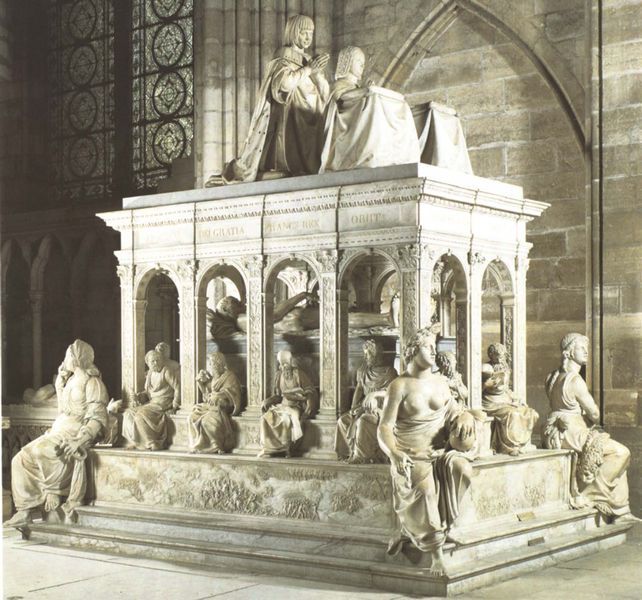
Titel: Grabmal Ludwigs XII. und der Anne de Bretagne
Künstler: Jean Juste
Standort: Saint-Denis, Abteikirche (EU - F)
Schlagwörter: dunkel, mann, nackt, schatten, frauen, brust, fenster, hell, marmor, säulen, sockel, stein, kirche, boden, paar, liegen, bogen, mauer, figuren, könig, foto, bögen, arkade, denkmal, schwarzweiss, knien, beten, fries, ehepaar, sarg, grab, grabmal, monument, sarkophag, fiugren